Question: I made a python program and I compiled it using Py2exe and it works great.
As you know, all the big softwares shifted to 1-3 steps install. And many have just one page install in which they include their EULA. I found an example of this:
Image:

How to make just a single page wizard in NSIS ? Is it possible to do a single page installer like shows the above image ?
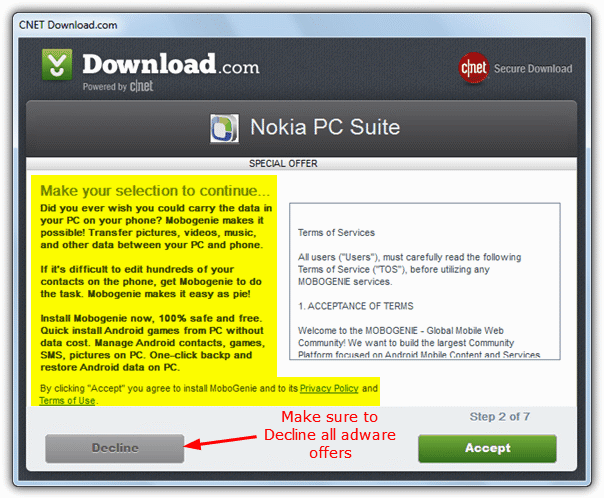
Answer: A NSIS installer is never going to be a one page wizard because the actual installing happens on a 2nd page.
There are probably two ways to create the every detail on one page wizard:
1. Use Resource Hacker to edit the directory page in one of the NSIS ui's in NSIS\Contrib\UIs to add a richedit control and in the script use ChangeUI to apply this new page then at run-time use one of the license plugins to fill the richedit control.
2. Create a custom page with nsDialogs.